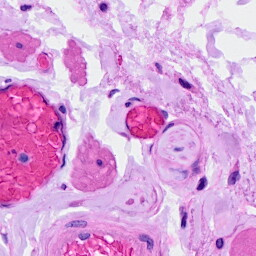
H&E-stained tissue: Ovarian